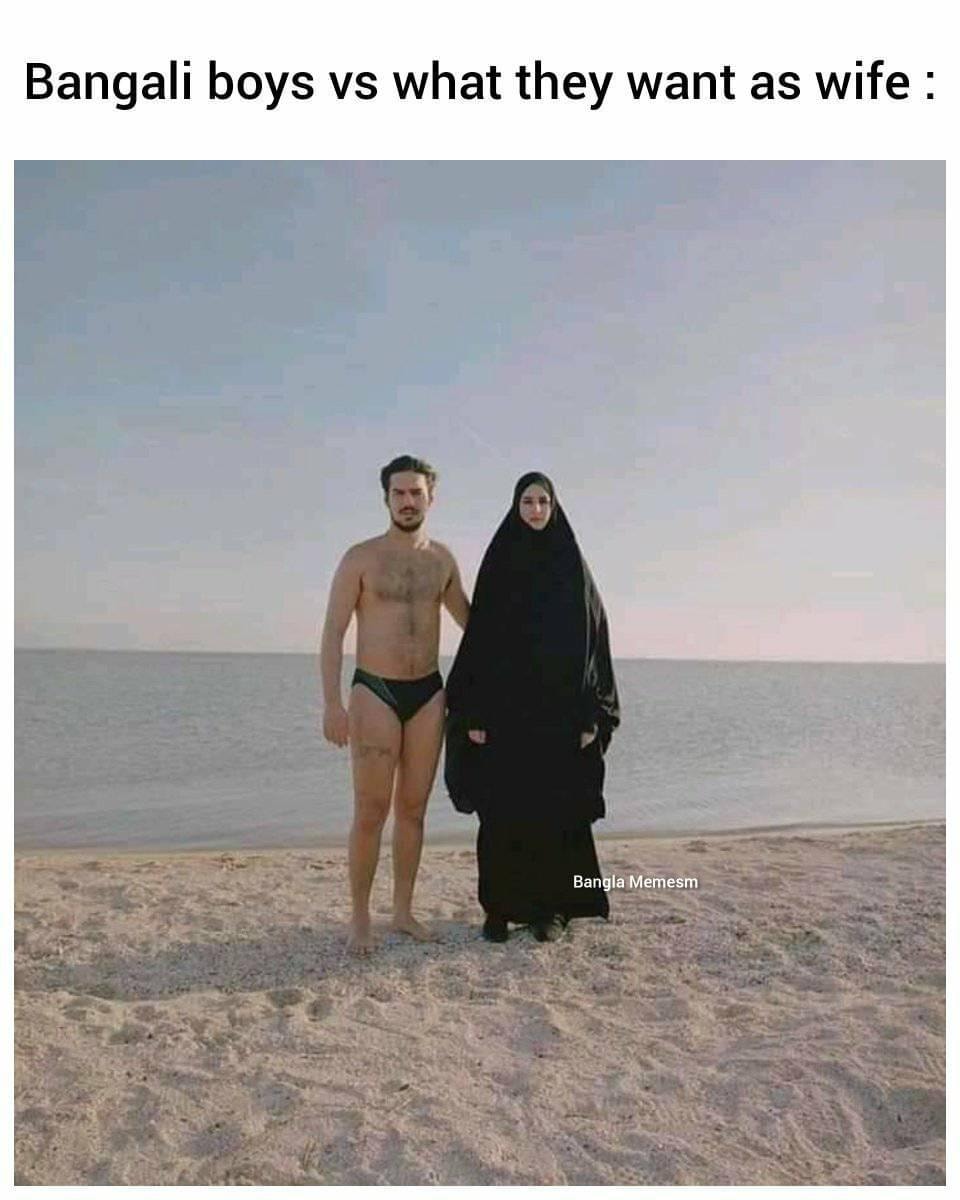
Caption: Bangali boys vs what they want as wife :
Label: hate